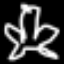
Label: frog